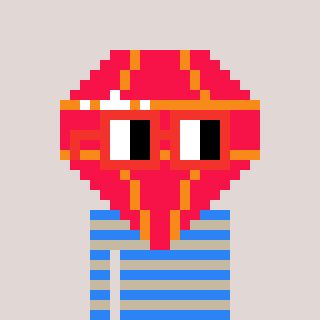
a pixel art character with square red glasses, a red diamond-shaped head and a bege-colored body on a warm background